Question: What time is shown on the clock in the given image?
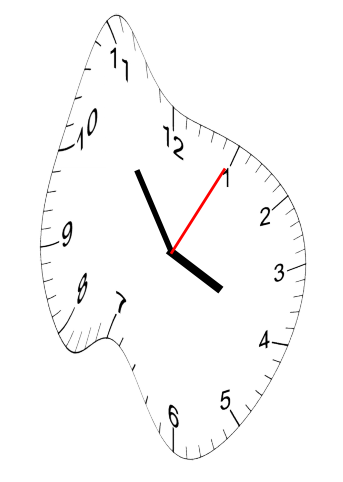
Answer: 03:54:05